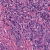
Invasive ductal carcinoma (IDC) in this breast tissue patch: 1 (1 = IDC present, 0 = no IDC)